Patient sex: M
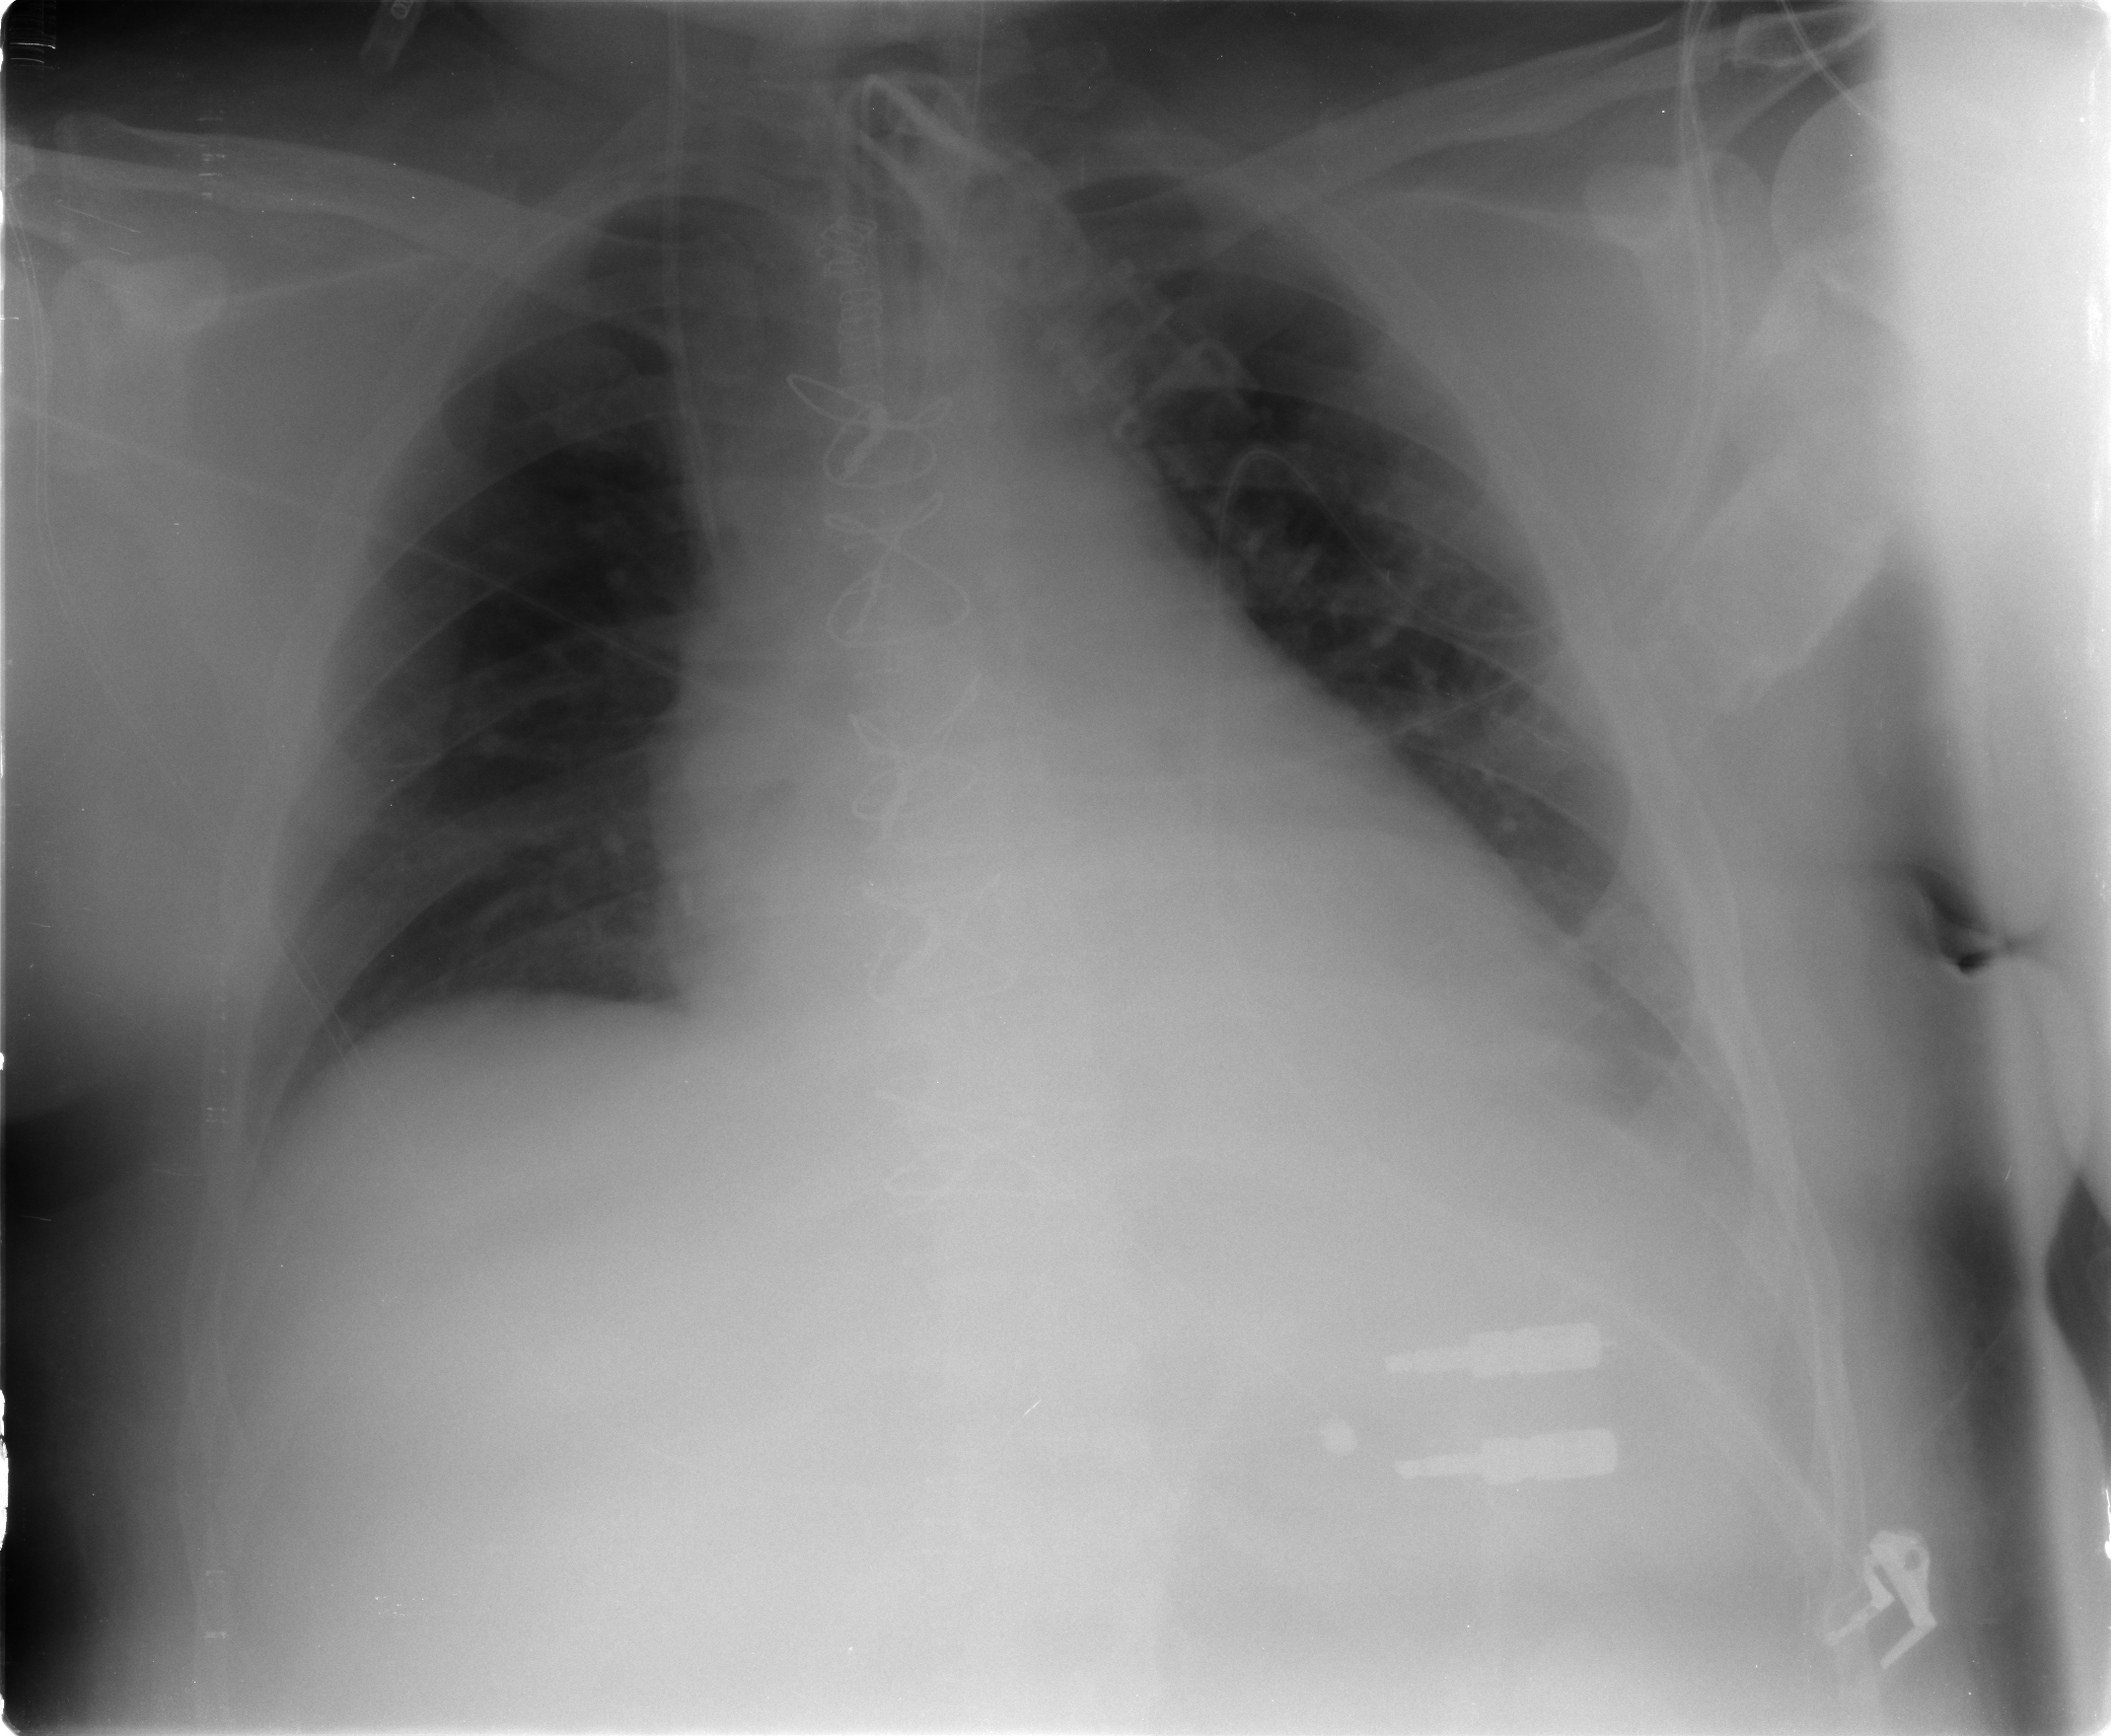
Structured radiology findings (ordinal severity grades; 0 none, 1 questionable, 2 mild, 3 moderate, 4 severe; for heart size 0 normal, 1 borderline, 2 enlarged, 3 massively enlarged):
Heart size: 2
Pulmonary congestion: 0
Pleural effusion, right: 1
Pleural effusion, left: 2
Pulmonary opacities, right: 0
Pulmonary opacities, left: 0
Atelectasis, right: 1
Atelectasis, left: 2